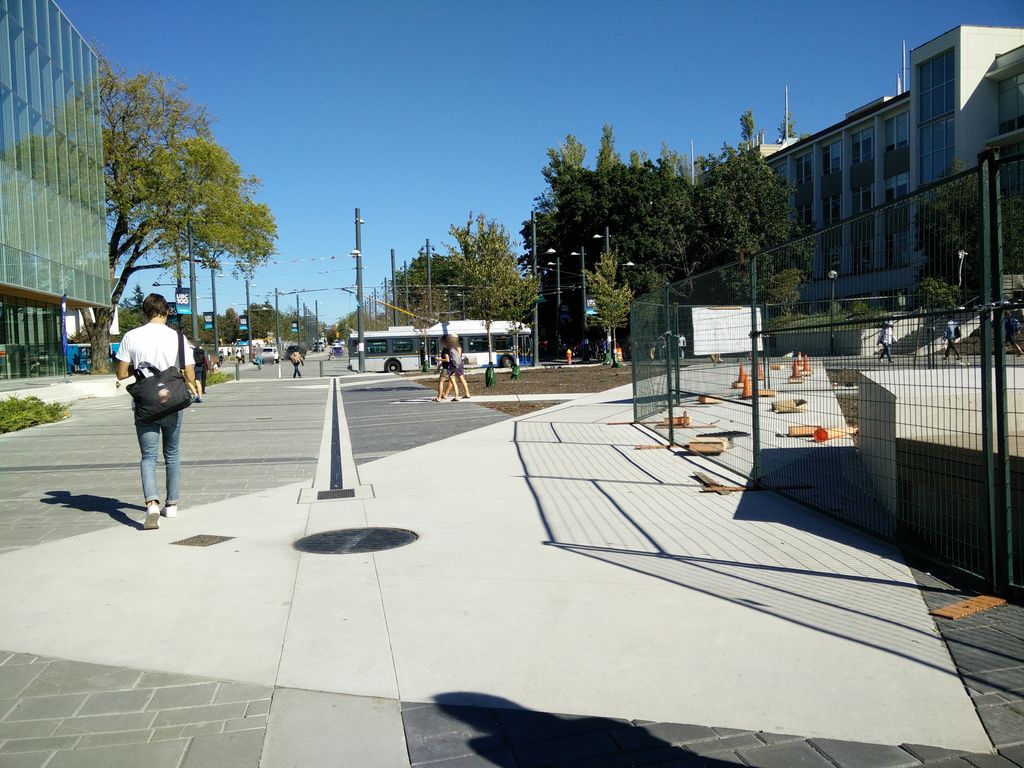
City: vancouver